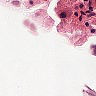
Metastatic tissue present: no